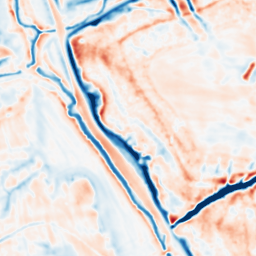
Category: multiscale
Decomposition family: dog_multiscale
Decomposition parameters: sigma_ratio: 1.4
n_scales: 5
base_sigma: 1
Upsampling method: bilinear
Upsampling parameters: scale: 4
Upsampling scale: 4